Question: When I dismiss my Modal View to return to the Navigation Controller View I get this strange behavior with my StatusBar

I use '[[UIApplication sharedApplication] setStatusBarHidden:YES];' in the 'ViewDidLoad' for my Modal View and I use '[[UIApplication sharedApplication] setStatusBarHidden:NO];' in my NavController View.
Any ideas on how can I prevent this?
Thanks in advance!
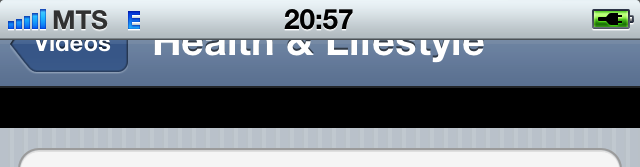
Answer: Try to move the code to viewDidDisappear method of the modal view controller that you present:
'''
- (void)viewDidDisappear:(BOOL)animated {
[[UIApplication sharedApplication] setStatusBarHidden:NO];
}
'''
Further explanation: the old view get displayed in the window too late, at the time the old view is redisplayed the status bar still hidden, so the uiview of the old controller will get the full size of the widow (that does not have the statusbar) leading in the 20 px shifting that appear in the upper part of the view